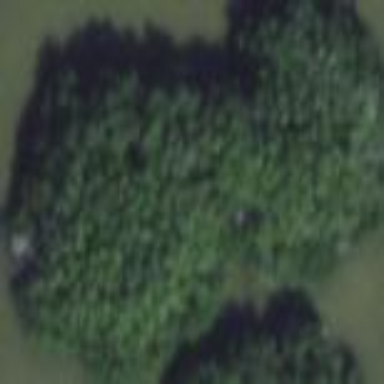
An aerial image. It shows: Wetland area with mangrove vegetation.